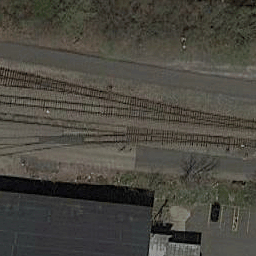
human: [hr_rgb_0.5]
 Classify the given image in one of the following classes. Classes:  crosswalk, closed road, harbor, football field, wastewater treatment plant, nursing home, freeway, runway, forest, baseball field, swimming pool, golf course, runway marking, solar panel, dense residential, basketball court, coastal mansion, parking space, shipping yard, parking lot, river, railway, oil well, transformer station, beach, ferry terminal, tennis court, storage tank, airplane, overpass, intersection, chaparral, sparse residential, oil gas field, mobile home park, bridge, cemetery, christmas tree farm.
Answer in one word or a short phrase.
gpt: railway